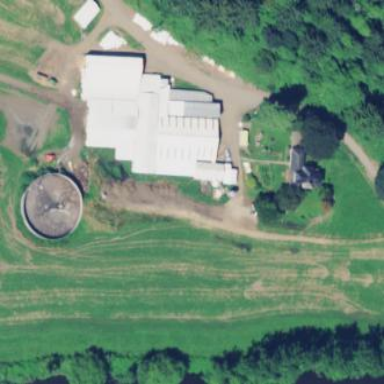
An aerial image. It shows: Farmyard area.